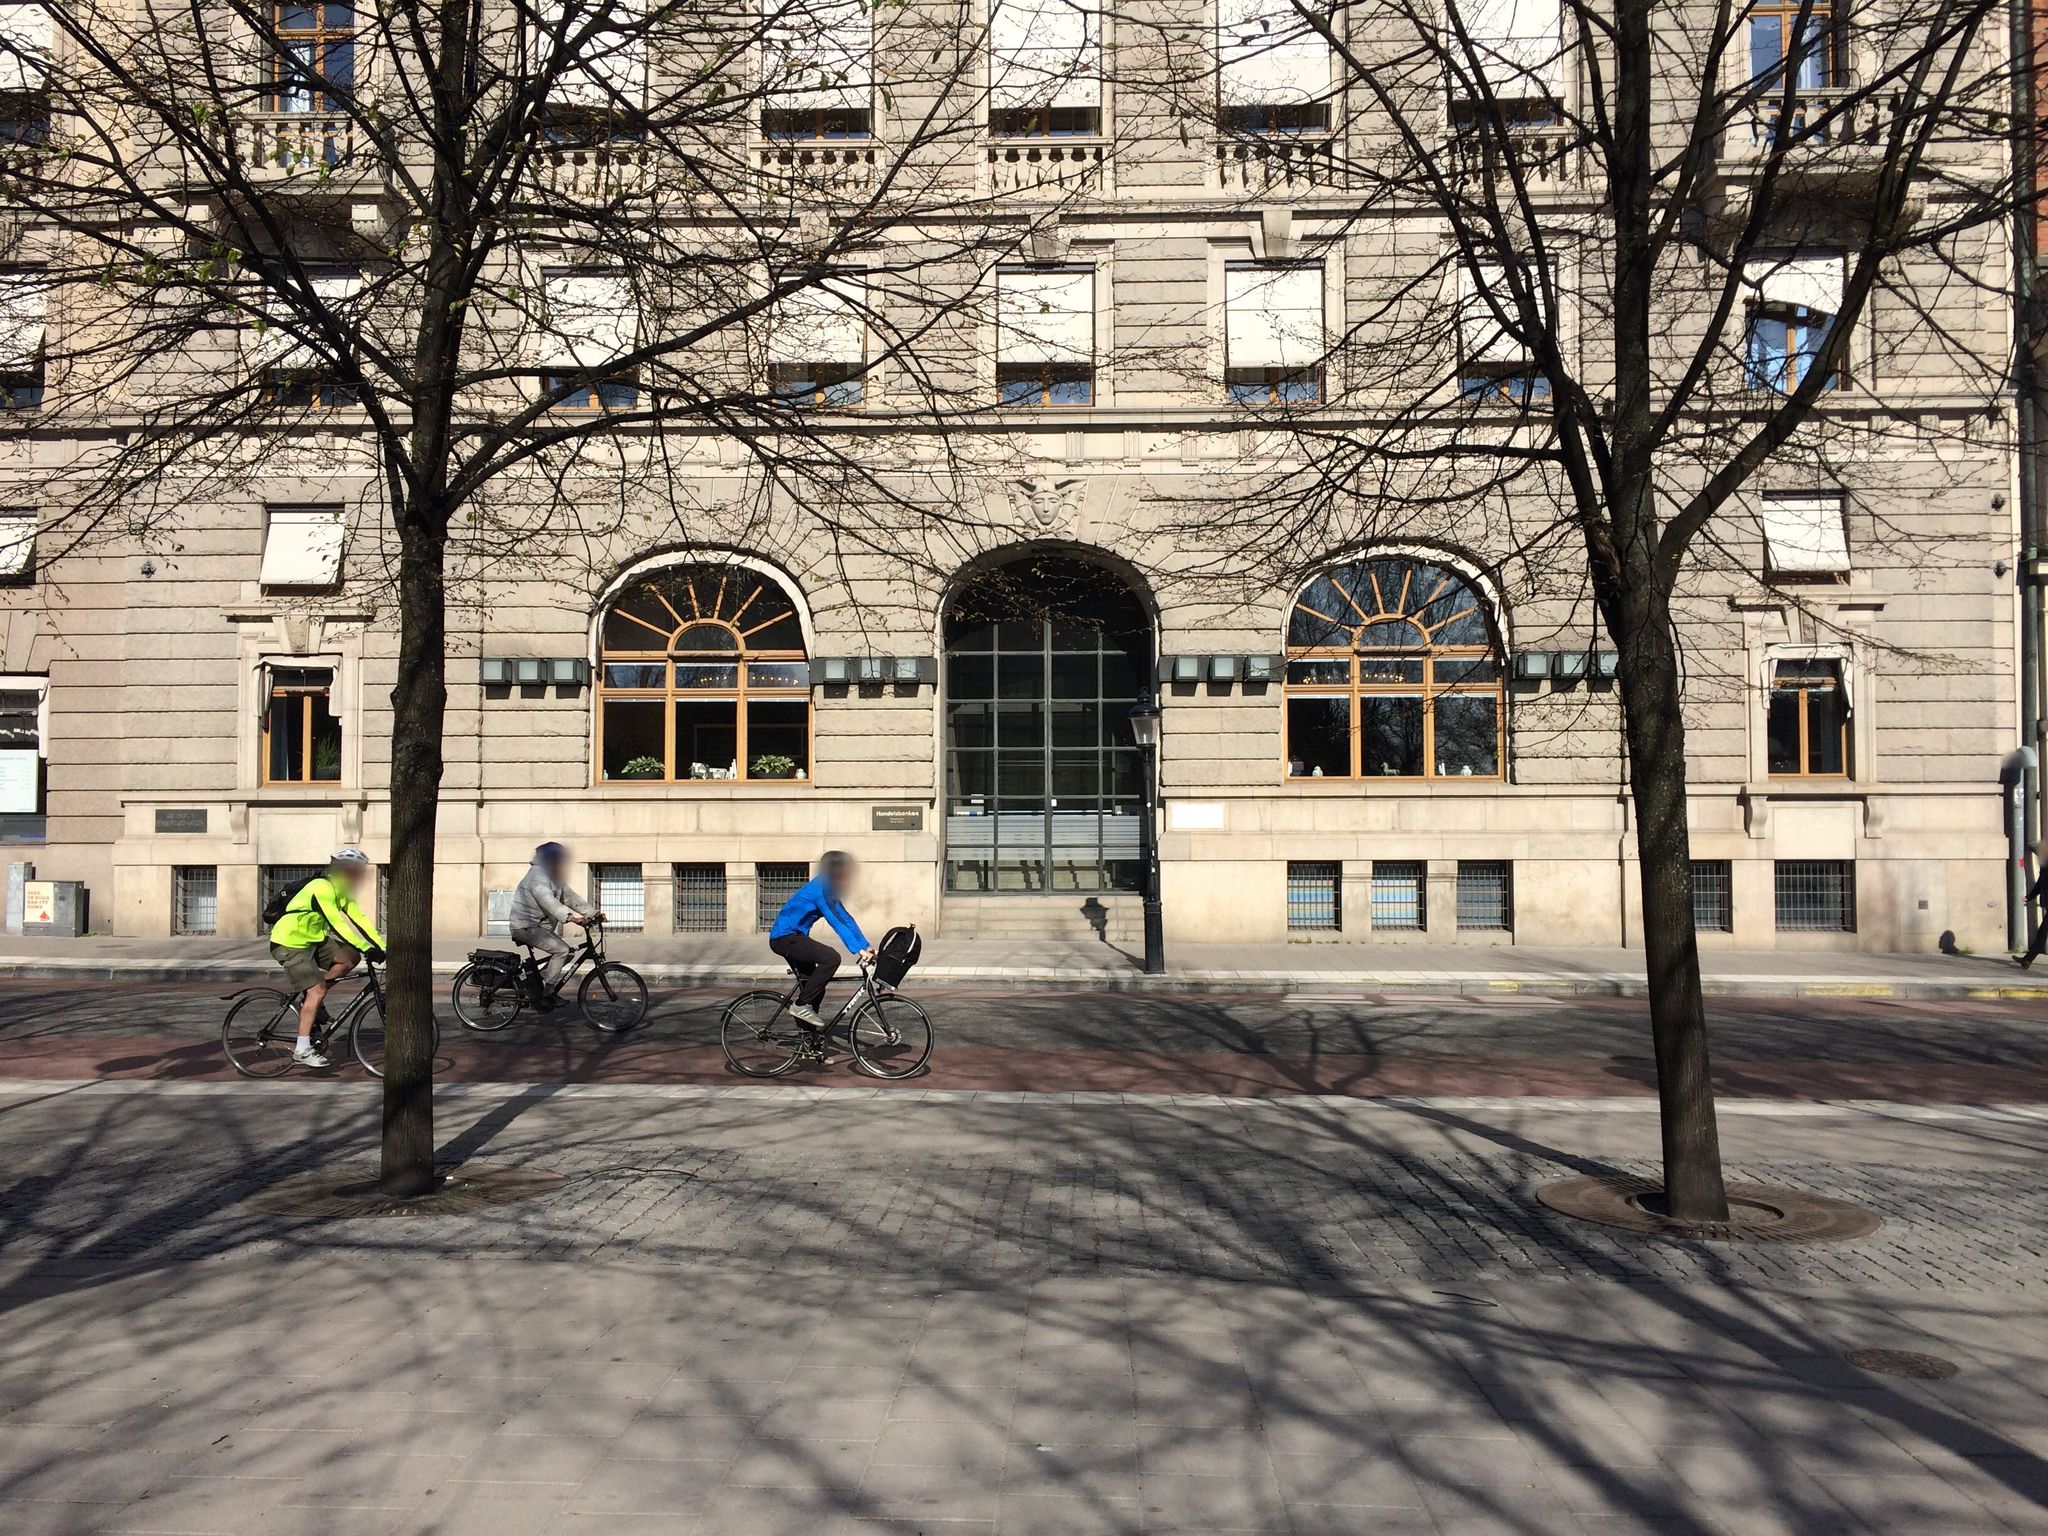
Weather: snowy
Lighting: day
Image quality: slightly poor
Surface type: walking surface
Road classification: cycleway
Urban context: urban centre
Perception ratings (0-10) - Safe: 7.76, Lively: 7.2, Beautiful: 4.81, Boring: 5.19, Depressing: 1.55, Wealthy: 8.98